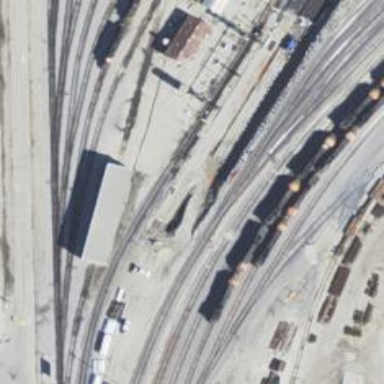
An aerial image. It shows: Abandoned railway yard is depicted.